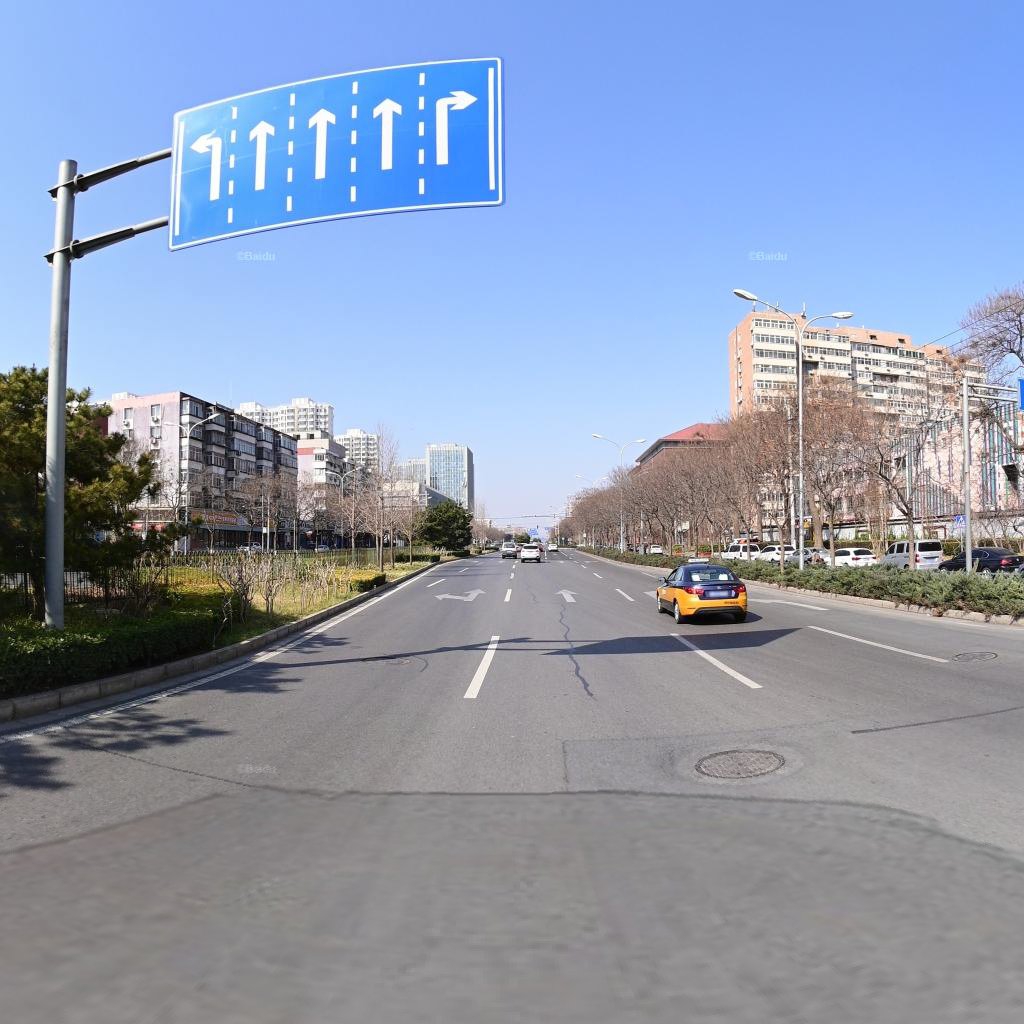
Region: Haidian
Road damage annotations: longitudinal patch, transverse patch, transverse patch, longitudinal patch, manhole cover, manhole cover, manhole cover